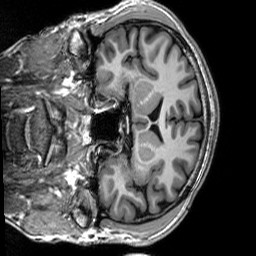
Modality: T1w
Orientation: coronal
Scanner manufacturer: siemens
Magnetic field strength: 3 T
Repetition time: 2.3 s
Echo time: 0.00302 s